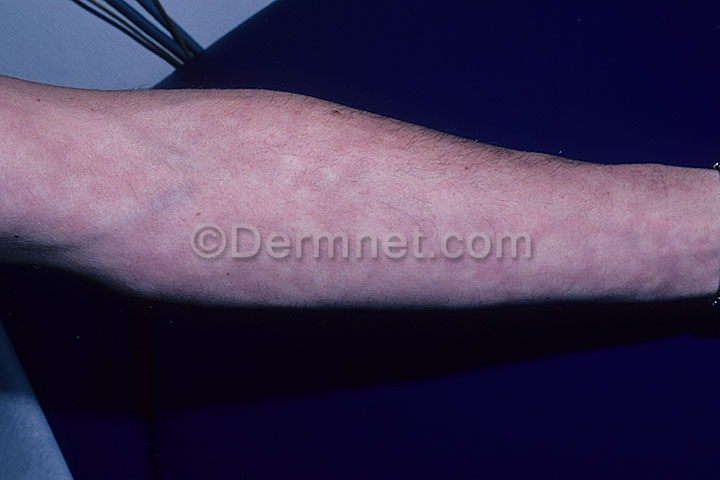
Disease: Vasculitis Photos